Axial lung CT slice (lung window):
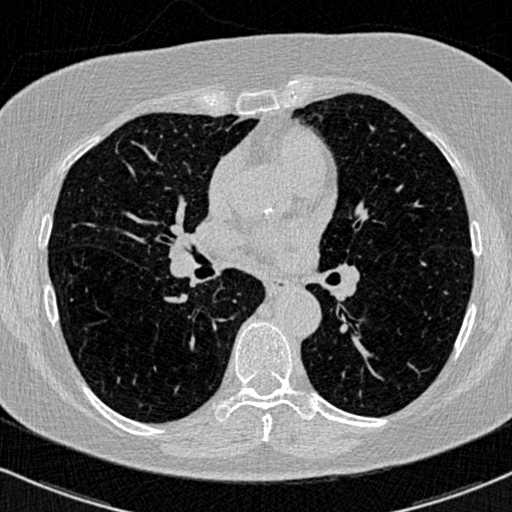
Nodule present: no